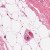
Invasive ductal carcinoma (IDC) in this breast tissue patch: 0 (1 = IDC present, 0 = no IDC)